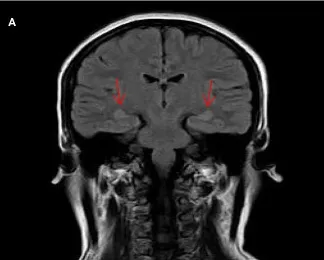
MRI of the brain revealed subtle increased signal intensity in bilateral hippocampal on FLAIR sequences (A).
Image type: radiology (mri)